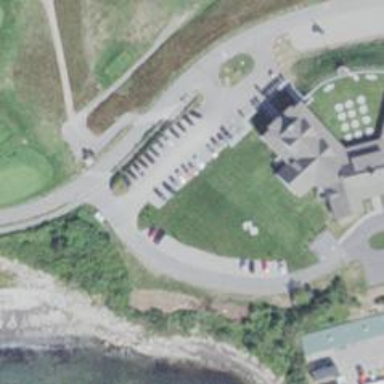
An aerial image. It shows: Path designed for golf carts.